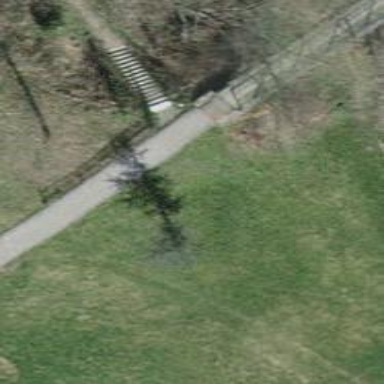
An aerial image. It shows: Road with steps.